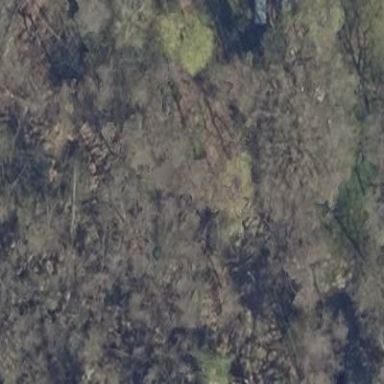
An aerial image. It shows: Pond with natural water.